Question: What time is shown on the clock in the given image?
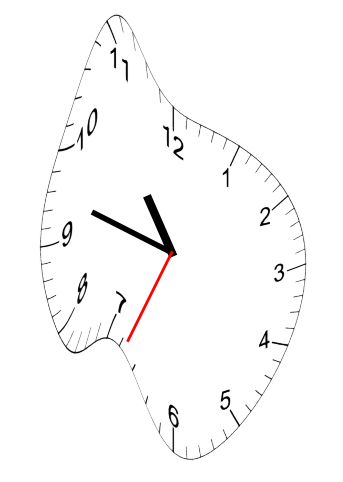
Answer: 10:47:34